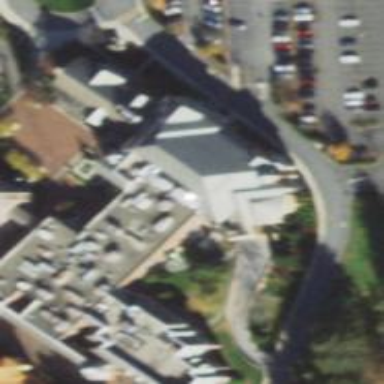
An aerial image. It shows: College building.